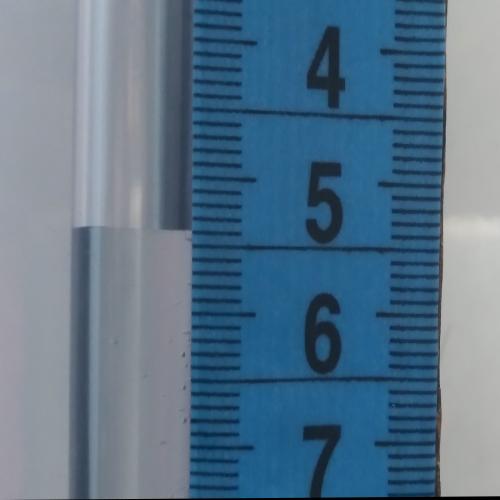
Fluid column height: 5.4 cm